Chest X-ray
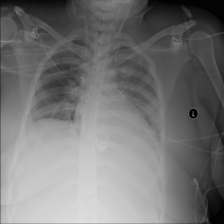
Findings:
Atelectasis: negative
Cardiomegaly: negative
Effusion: negative
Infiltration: negative
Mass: negative
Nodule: negative
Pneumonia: negative
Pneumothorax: negative
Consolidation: negative
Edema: negative
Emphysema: negative
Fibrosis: negative
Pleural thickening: negative
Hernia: negative